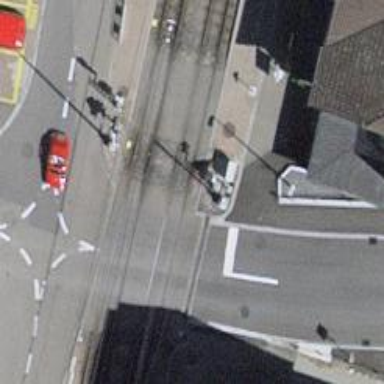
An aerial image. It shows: Level crossing on the railway with lights and full barrier.